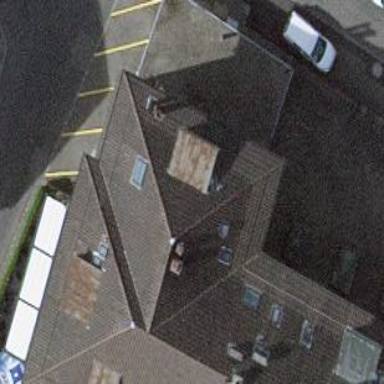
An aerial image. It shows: Building with mansard roof.